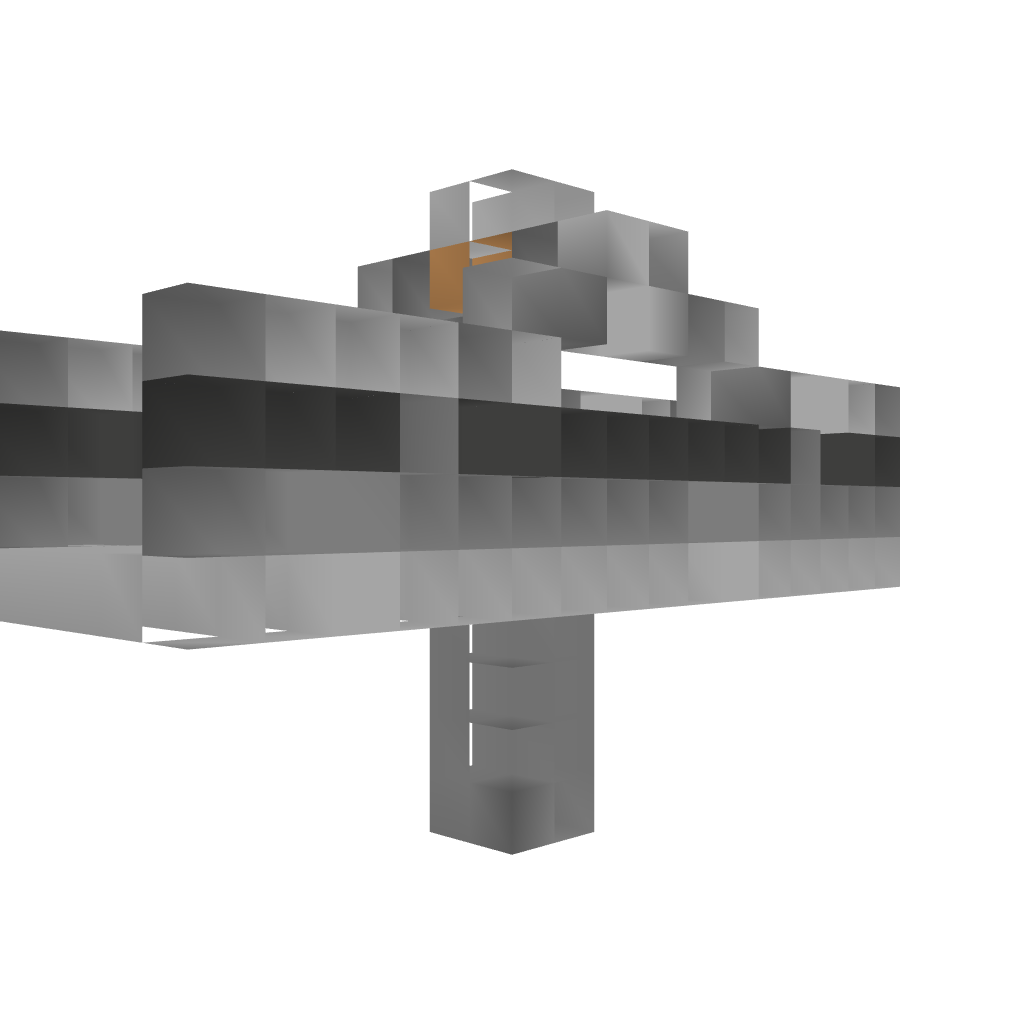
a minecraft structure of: Stone Bridge